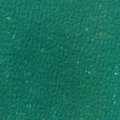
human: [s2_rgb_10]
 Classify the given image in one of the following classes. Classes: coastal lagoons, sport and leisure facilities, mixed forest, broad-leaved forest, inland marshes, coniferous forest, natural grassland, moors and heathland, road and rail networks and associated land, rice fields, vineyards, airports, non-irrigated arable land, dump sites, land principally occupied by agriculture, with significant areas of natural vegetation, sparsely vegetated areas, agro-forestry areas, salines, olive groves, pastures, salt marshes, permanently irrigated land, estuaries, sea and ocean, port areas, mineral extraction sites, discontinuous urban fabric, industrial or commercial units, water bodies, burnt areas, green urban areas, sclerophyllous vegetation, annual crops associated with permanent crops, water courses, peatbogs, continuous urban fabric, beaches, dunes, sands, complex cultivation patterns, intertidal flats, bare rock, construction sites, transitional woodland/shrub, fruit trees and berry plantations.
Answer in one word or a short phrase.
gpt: sea and ocean